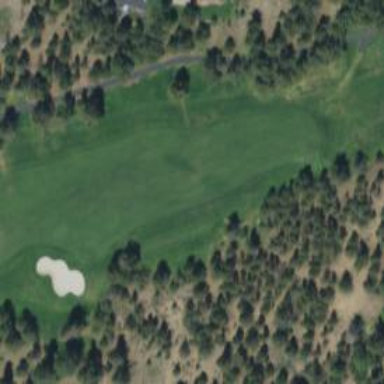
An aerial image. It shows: View of golf hole.